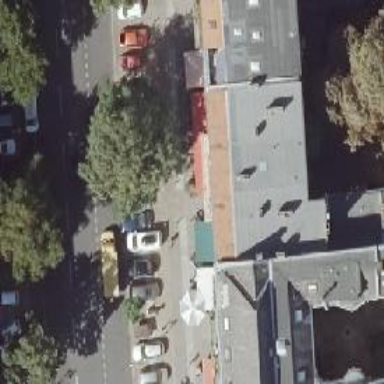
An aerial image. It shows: Cafe.